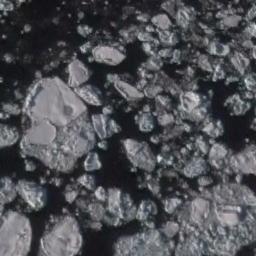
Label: sea_ice